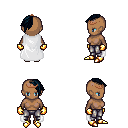
a pixel art fantasy rpg character, female body template, human, dark skin, white cape, metal pants, raven long mohawk hairstyle, bronze tiara, gold gloves, gold boots, four views (front, back, left, right), 2x2 character sprite sheet, small pixel art, hard edges, no anti-aliasing